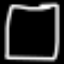
Label: square